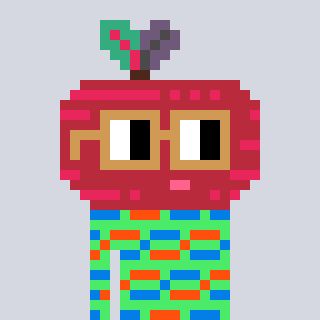
a pixel art character with square brown glasses, a beet-shaped head and a teal-colored body on a cool background